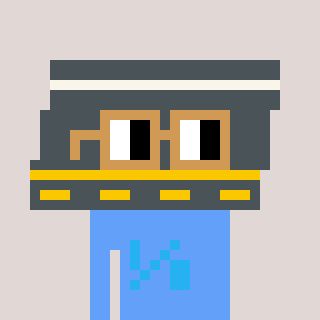
a pixel art character with square brown glasses, a road-shaped head and a blue-colored body on a warm background